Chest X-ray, PA view. Patient: 44 years old, sex M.
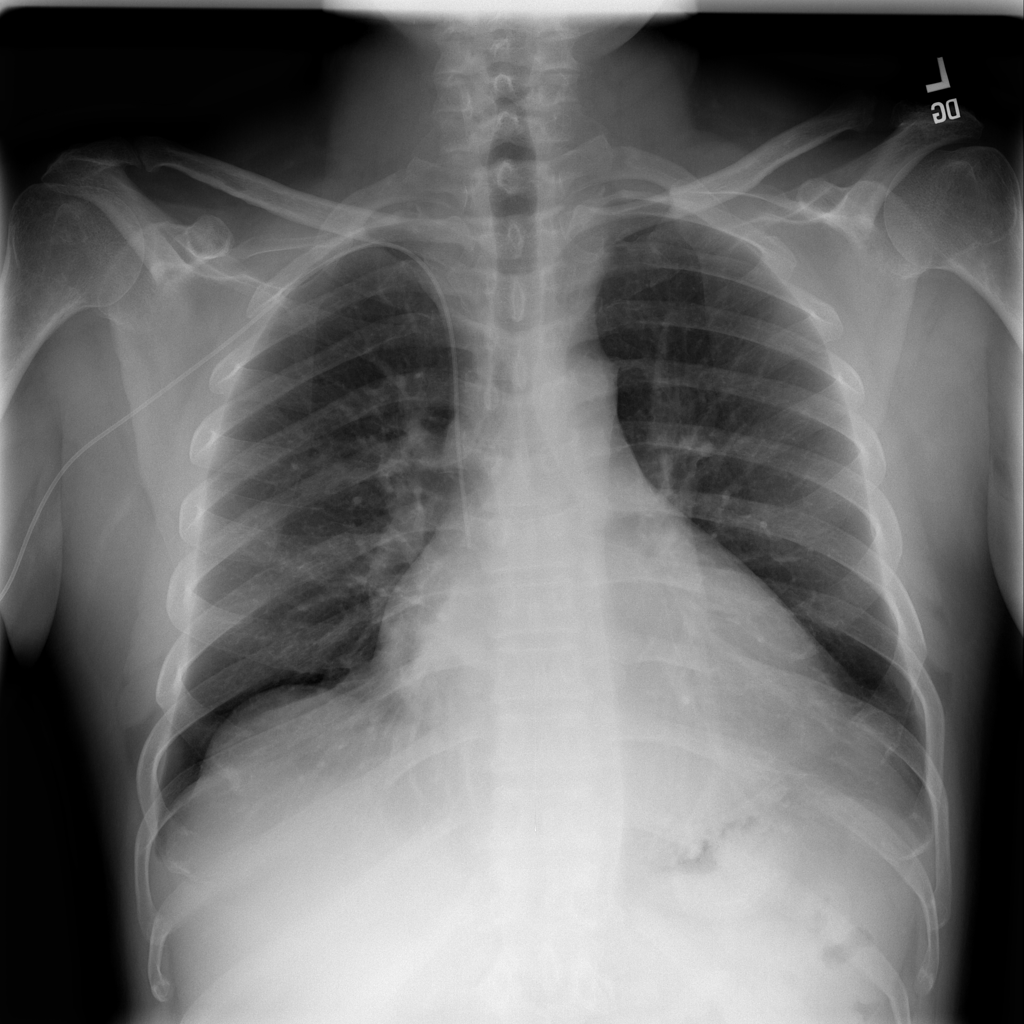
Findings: No Finding